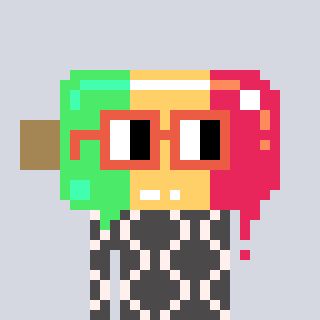
a pixel art character with square orange glasses, a icepop-shaped head and a grayscale-colored body on a cool background